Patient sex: M
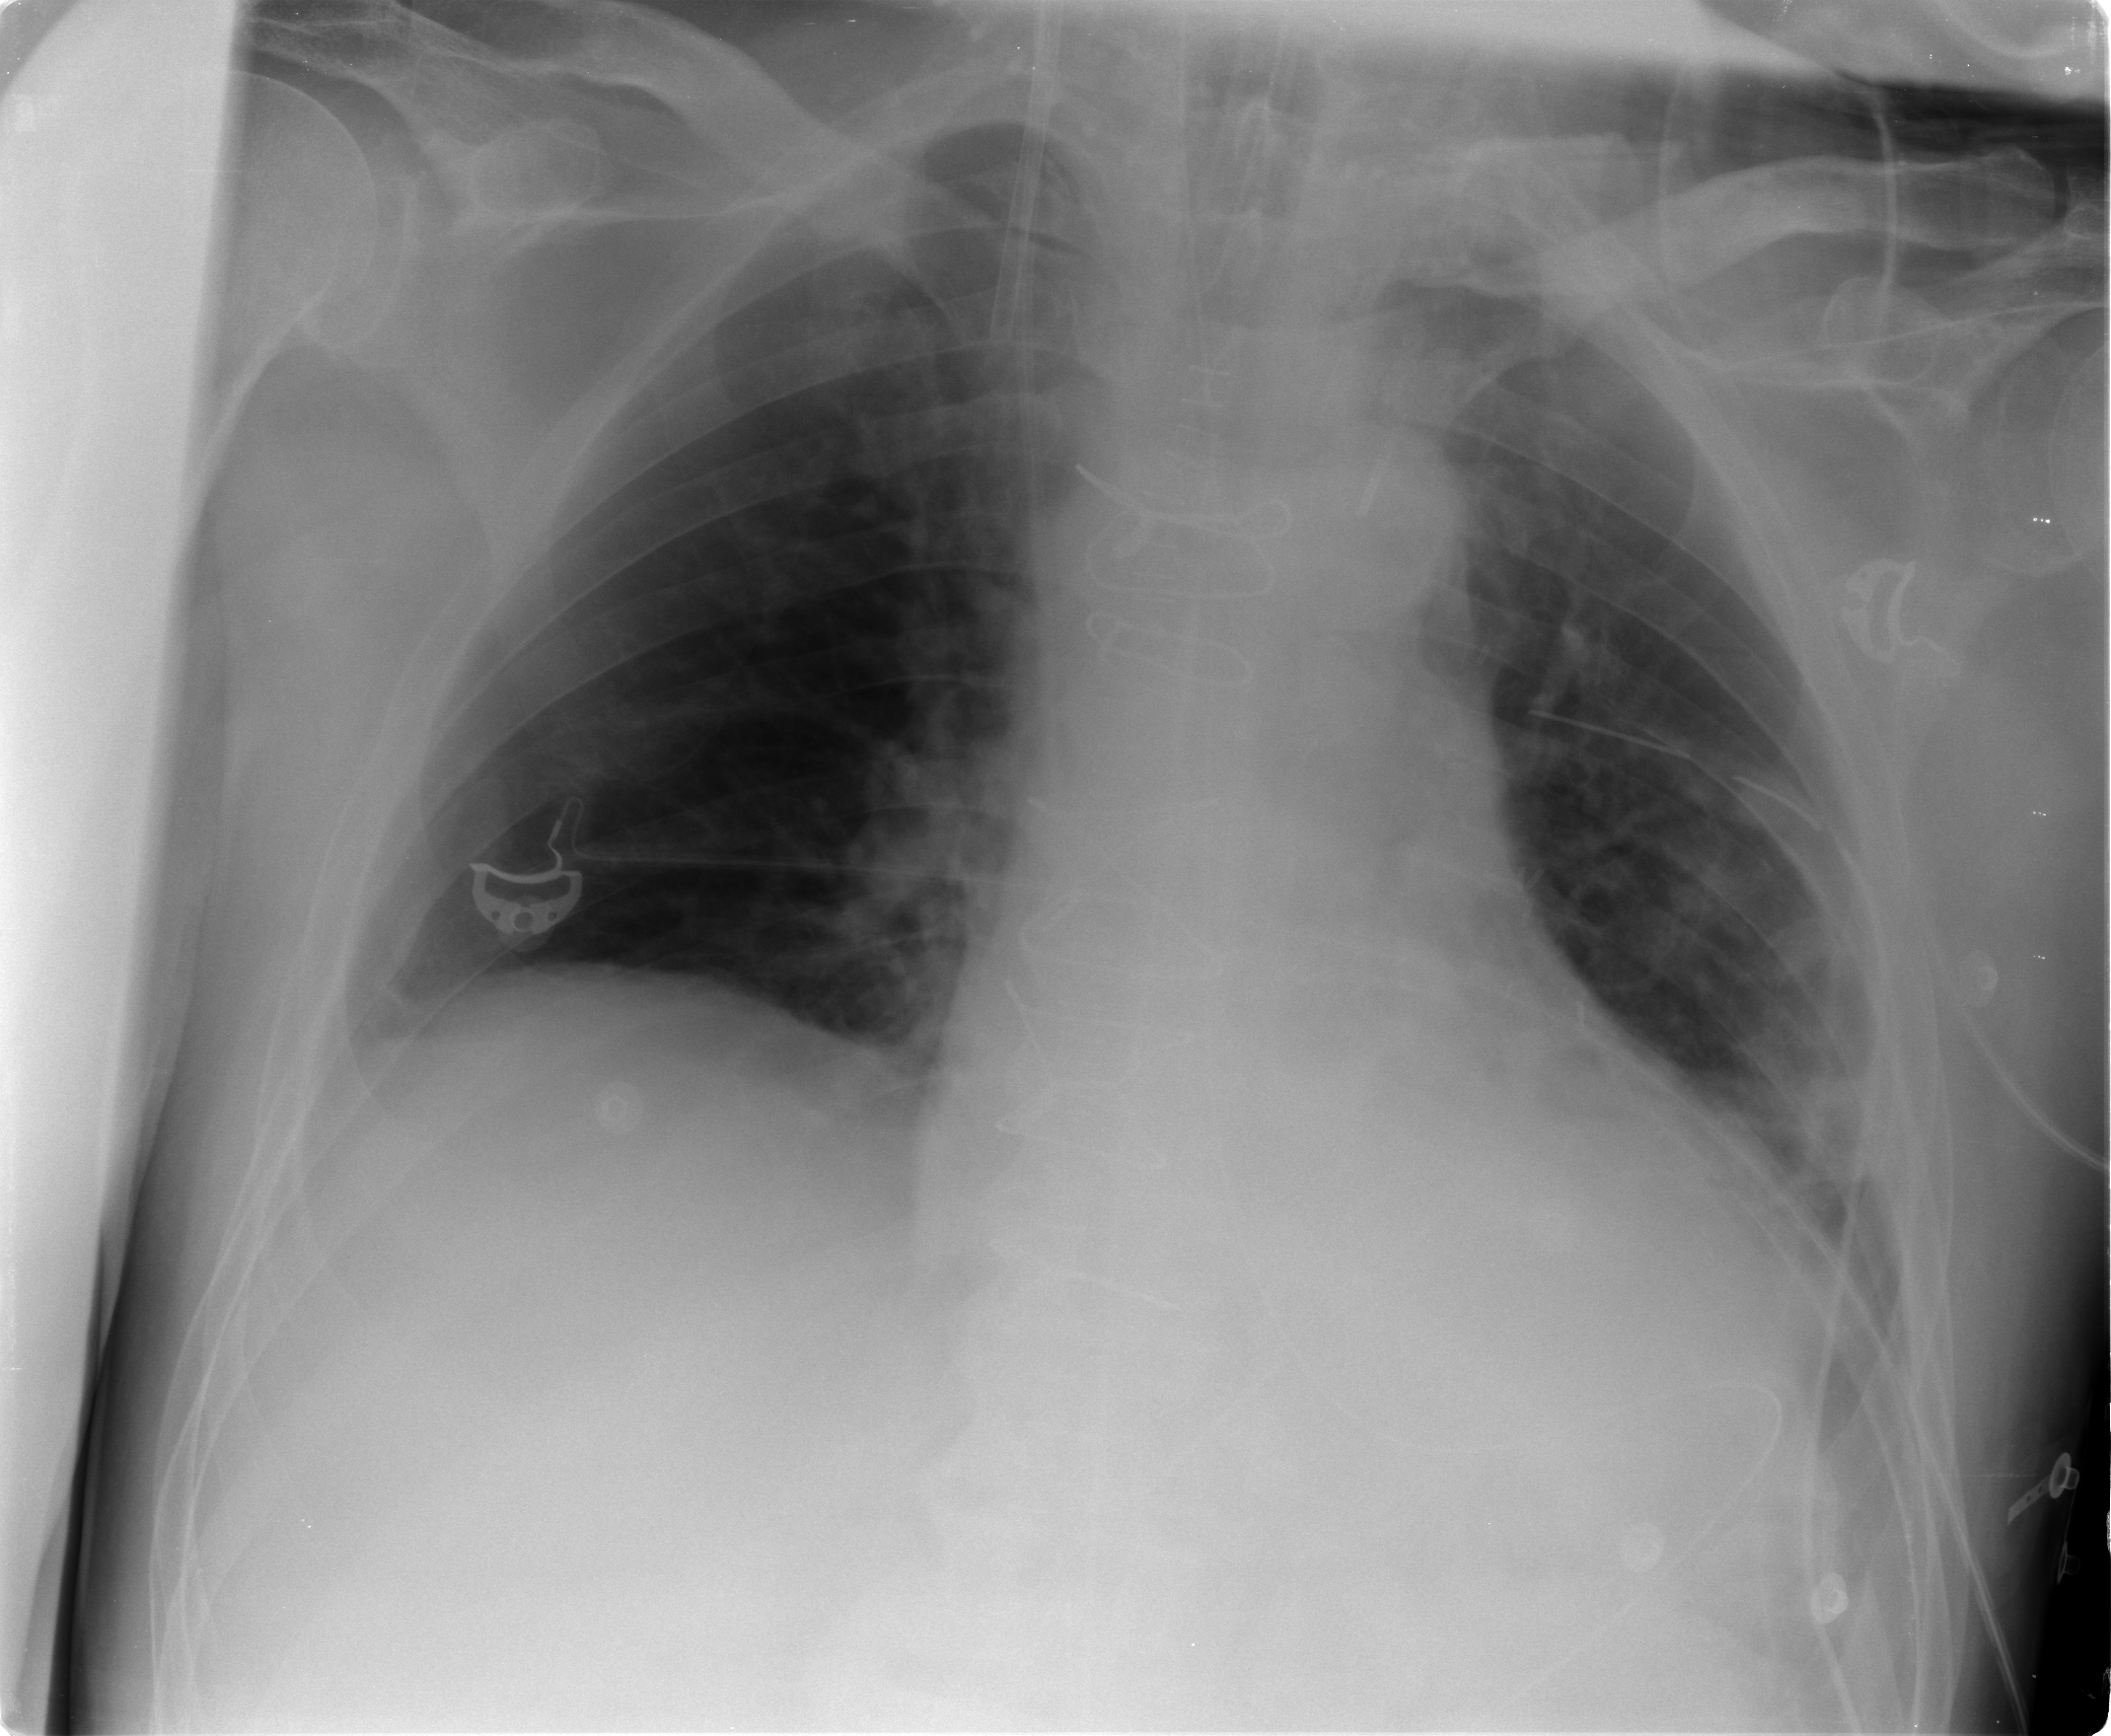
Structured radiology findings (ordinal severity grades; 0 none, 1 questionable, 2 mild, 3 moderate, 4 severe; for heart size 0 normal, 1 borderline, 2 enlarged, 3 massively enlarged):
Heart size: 2
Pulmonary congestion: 2
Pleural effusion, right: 1
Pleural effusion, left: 1
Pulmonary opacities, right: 0
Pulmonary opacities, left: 2
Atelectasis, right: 2
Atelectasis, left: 2